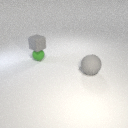
small green rubber sphere behind large gray rubber sphere